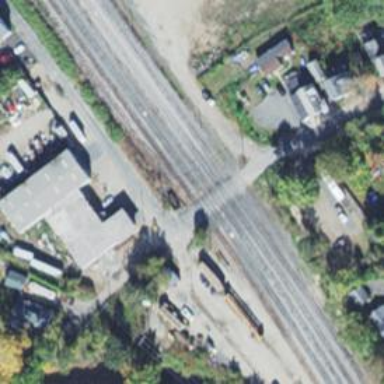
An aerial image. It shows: Level crossing along the railway.